Field crop: tomato
Growth stage: 1
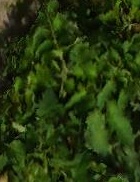
Species: tomato